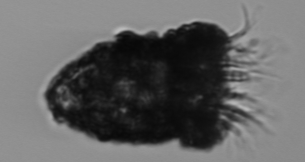
Label: Stenosemella_pacifica